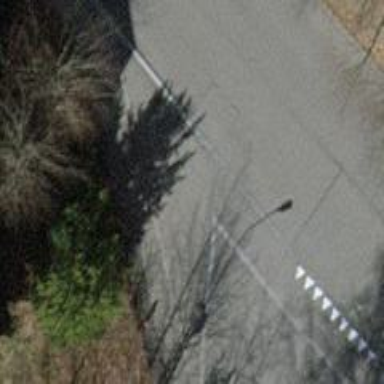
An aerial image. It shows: Unmarked crossing with traffic calming table on the road.